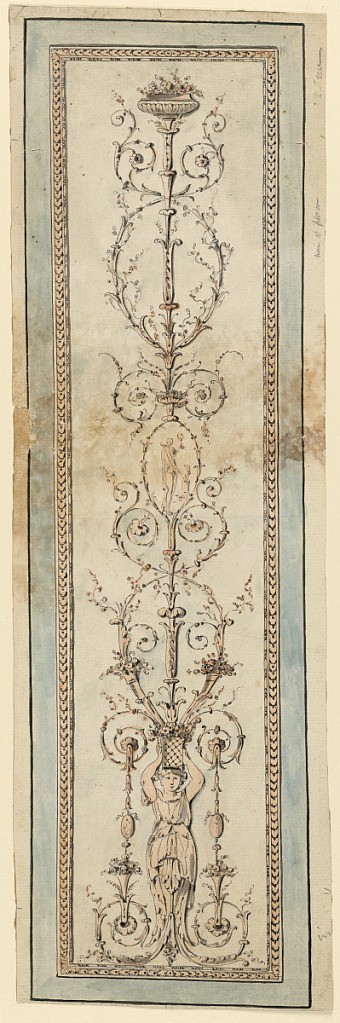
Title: Design for a Decorative Panel
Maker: Juste-François Boucher, French, 1736 – 1782
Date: ca. 1780
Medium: Pencil, pen, ink, pink and blue watercolor washes on paper
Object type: Drawing
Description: A candelabrum showing the half figure of a caryatid with a flower basket at the bottom, a sacrificing man in an ovoid in the upper center, a bowl on top. Framing moulding. Paper margins.